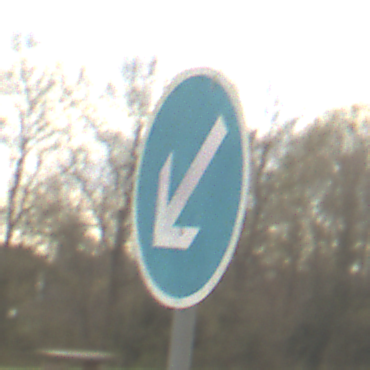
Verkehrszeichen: VorgeschriebeneVorbeifahrtLinks
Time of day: MorningAfternoon
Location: Outdoor (Suburban)
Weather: Overcast
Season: NotSpecified
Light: Natural